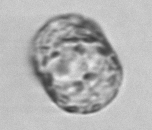
Label: Lauderia_annulata